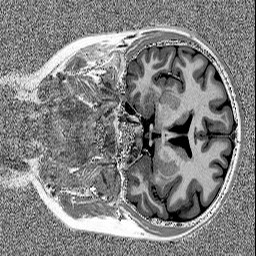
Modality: MP2RAGE
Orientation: coronal
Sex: female